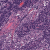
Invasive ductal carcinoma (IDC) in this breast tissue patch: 0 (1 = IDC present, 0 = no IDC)